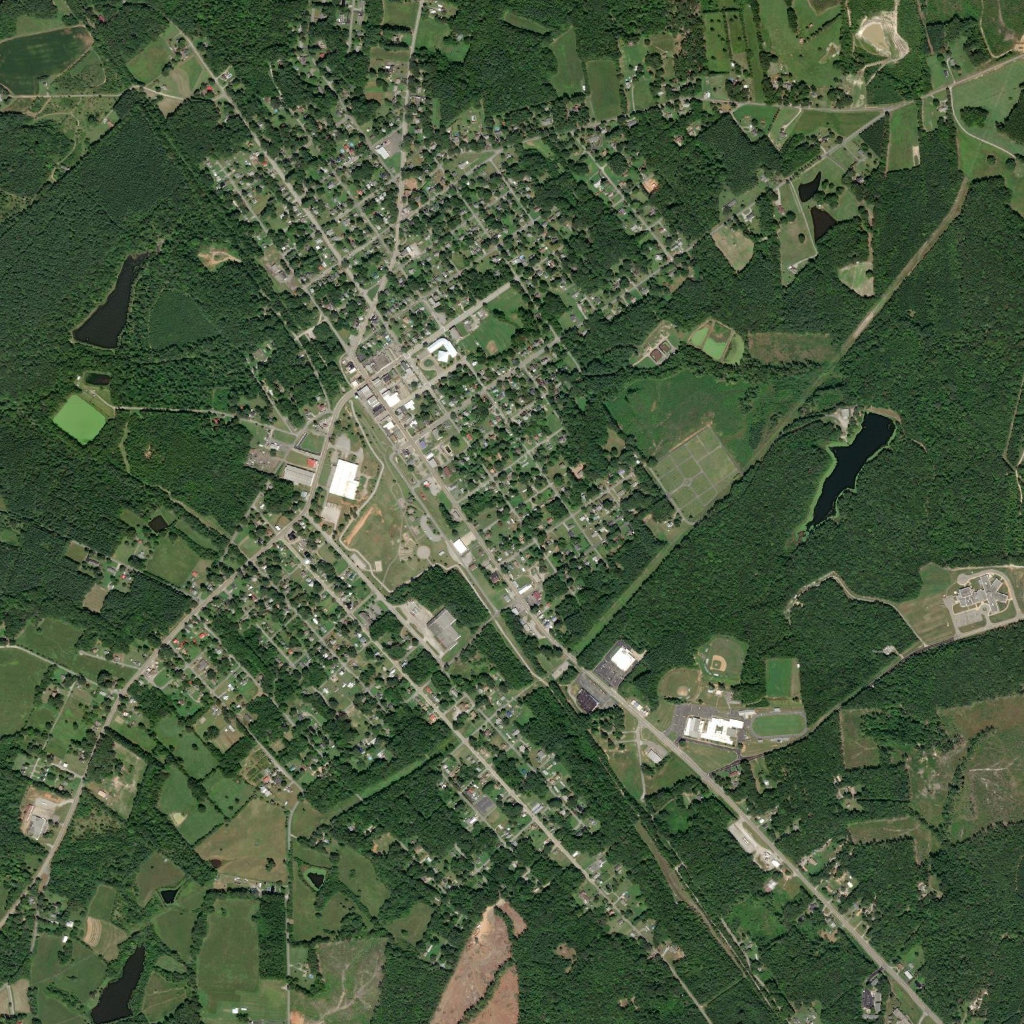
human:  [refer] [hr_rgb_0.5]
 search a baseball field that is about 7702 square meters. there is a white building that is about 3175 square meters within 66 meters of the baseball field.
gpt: <box>[[46, 31, 50, 35, 0]]</box>